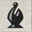
Piece: bB